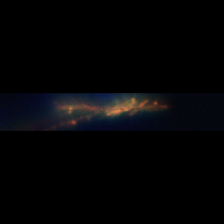
Taxon: Chaetoceros
Group: Diatoms